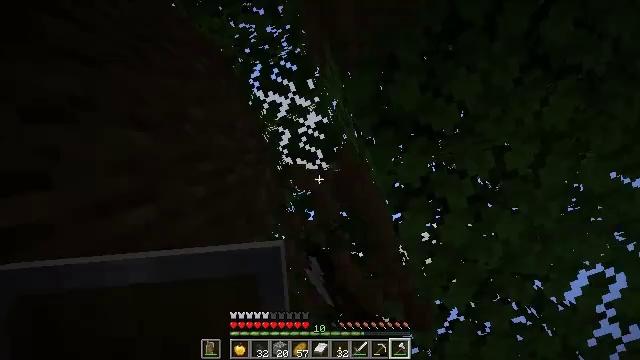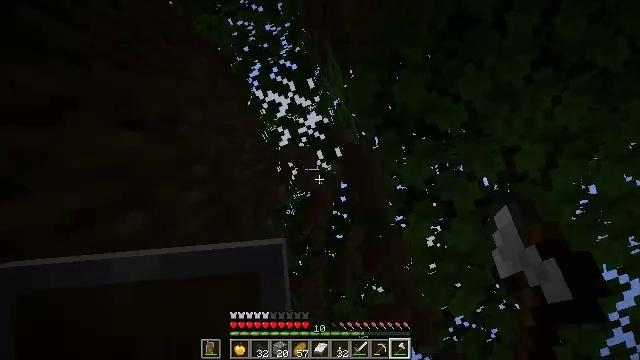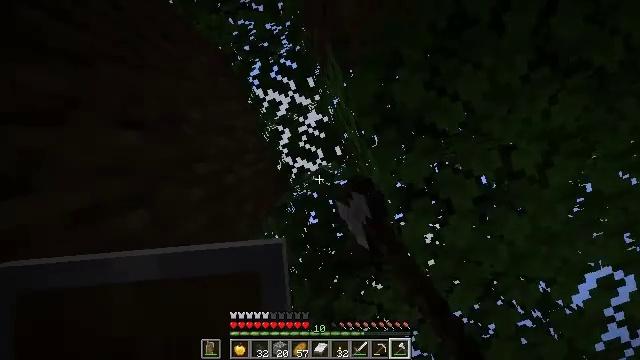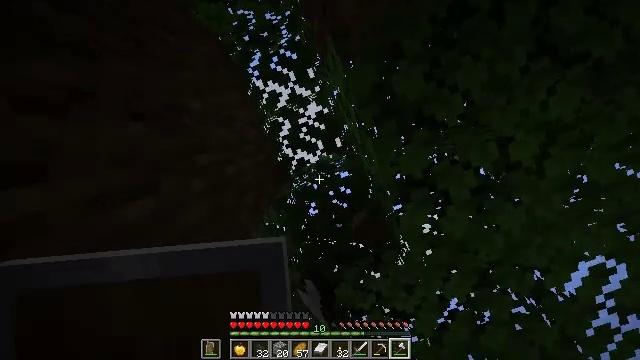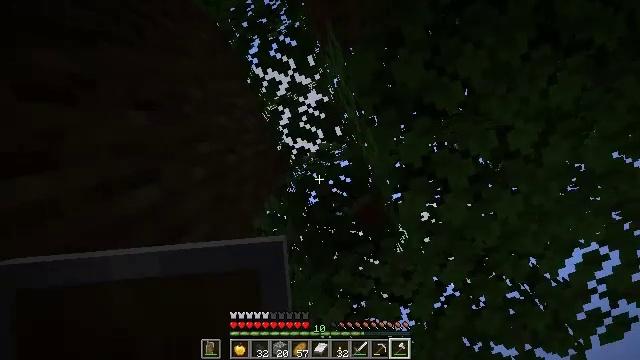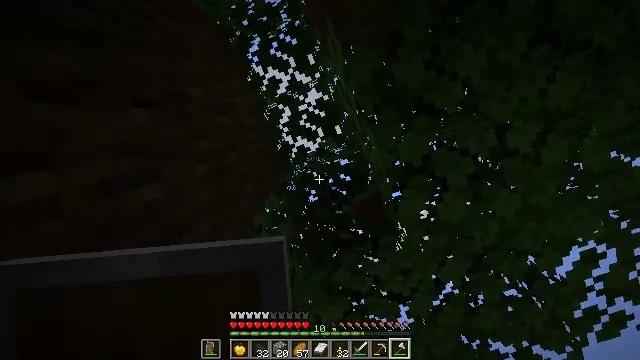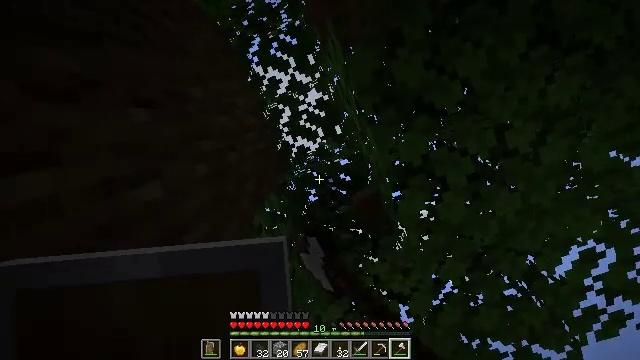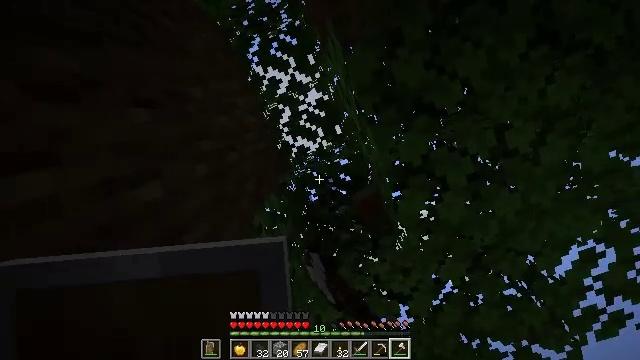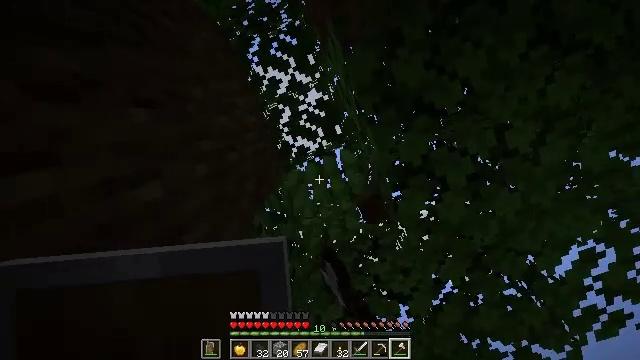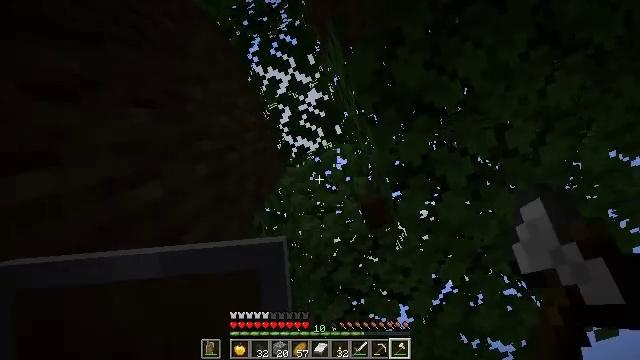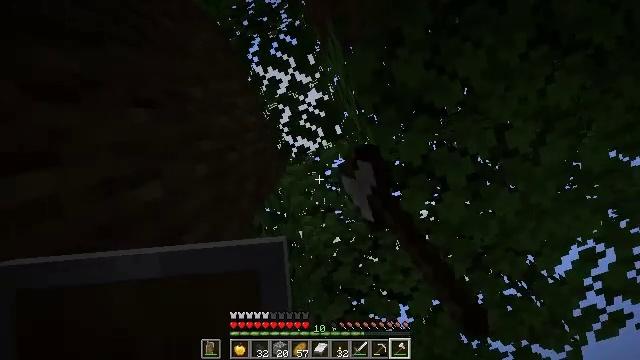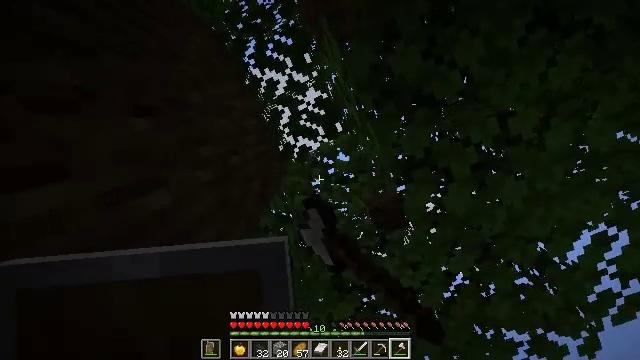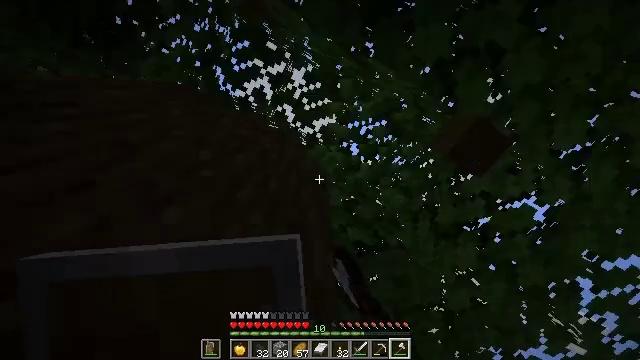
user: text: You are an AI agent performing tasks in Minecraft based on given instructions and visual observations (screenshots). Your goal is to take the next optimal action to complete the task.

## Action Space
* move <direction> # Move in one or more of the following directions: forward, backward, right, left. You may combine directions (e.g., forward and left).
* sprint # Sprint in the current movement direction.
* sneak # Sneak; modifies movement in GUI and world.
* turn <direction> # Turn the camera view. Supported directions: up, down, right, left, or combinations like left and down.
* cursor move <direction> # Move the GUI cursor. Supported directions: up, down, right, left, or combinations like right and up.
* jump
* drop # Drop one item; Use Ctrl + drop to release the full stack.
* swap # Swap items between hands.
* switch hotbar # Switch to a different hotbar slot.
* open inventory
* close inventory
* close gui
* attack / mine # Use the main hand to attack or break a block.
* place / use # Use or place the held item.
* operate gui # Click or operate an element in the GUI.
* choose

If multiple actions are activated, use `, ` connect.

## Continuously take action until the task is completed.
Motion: motion action
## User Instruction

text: Harvest dark oak leaves for decorative purposes.
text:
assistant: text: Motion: sneak, attack / mine
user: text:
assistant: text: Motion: sneak, attack / mine
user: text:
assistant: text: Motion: sneak, turn down, attack / mine
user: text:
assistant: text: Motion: sneak, turn down, attack / mine
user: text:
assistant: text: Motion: sneak, attack / mine
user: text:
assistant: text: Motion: sneak, attack / mine
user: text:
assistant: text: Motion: sneak, attack / mine
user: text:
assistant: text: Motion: sneak, attack / mine
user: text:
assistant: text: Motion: sneak, attack / mine
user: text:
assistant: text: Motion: attack / mine
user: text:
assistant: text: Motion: turn left, attack / mine
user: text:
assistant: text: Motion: turn left and down, attack / mine
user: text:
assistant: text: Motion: attack / mine